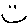
Label: smiley face